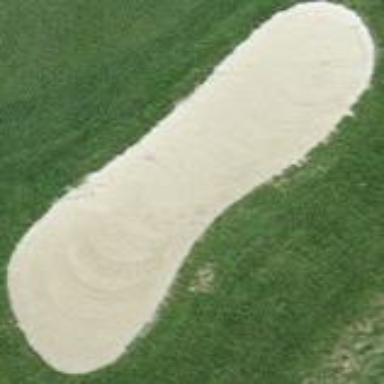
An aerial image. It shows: Golf bunker filled with natural sand.